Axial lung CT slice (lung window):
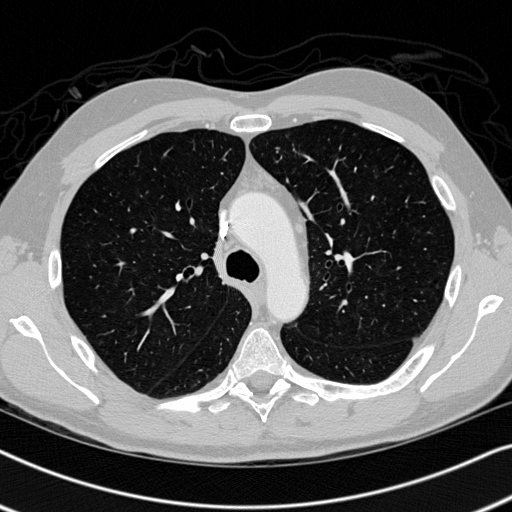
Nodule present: no